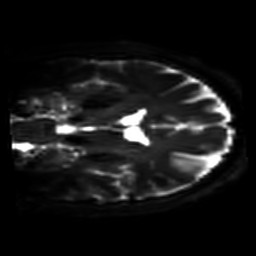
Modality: DWI
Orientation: coronal
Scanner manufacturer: philips
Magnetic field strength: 7 T
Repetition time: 9.612 s
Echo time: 0.073 s